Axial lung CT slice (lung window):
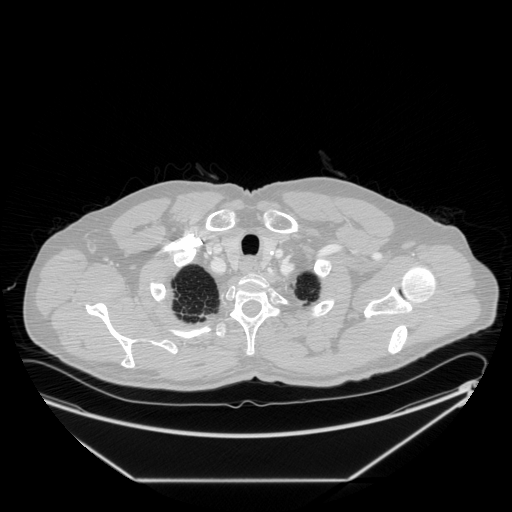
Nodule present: no